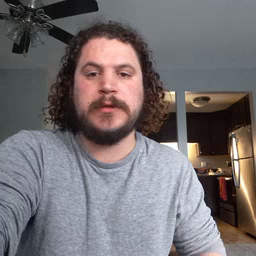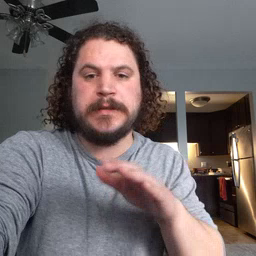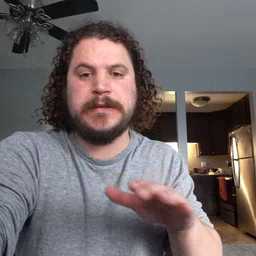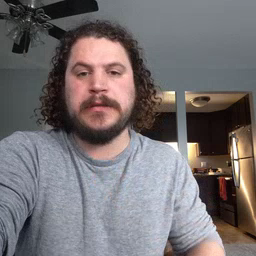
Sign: clean